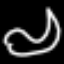
Label: squiggle